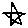
Label: star